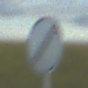
Verkehrszeichen: EndeSaemtlicherBegrenzungen
Umgebung: Outdoor, RoadRail
Tageszeit: SunriseSunset
Wetter: PartlyCloudy
Licht: Natural
Jahreszeit: NotSpecified
Kontrast: MediumContrast